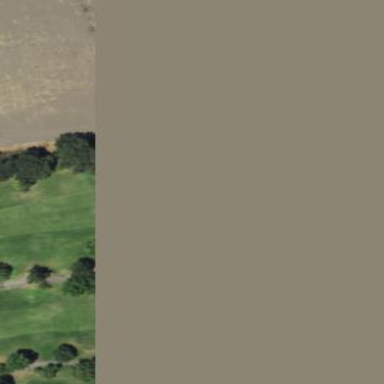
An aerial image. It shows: Scenic golf fairway.